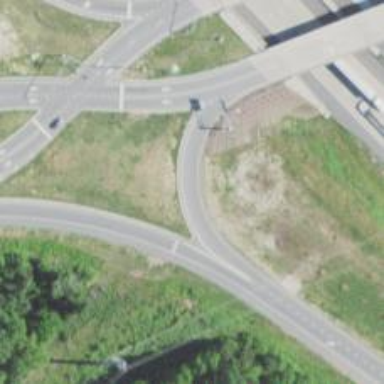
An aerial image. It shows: Asphalt surface motorway link with diverging diamond interchange.